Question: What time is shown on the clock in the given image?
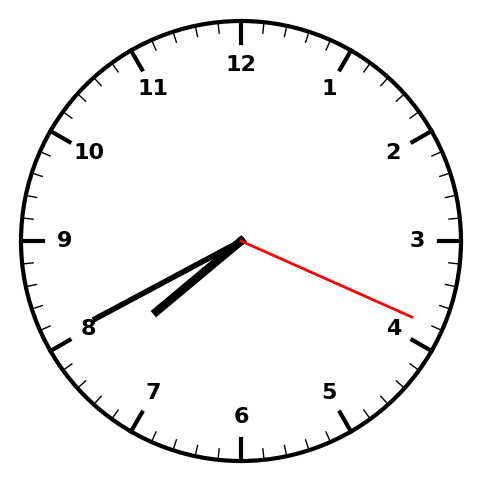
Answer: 07:40:19